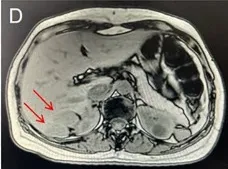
With reduced enhancement in the portal and delayed phases Preoperative Contrast-enhanced magnetic resonance imaging.
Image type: radiology (mri)